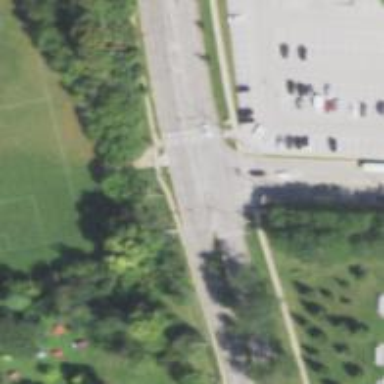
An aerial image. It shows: Residential road with separate asphalt sidewalk.